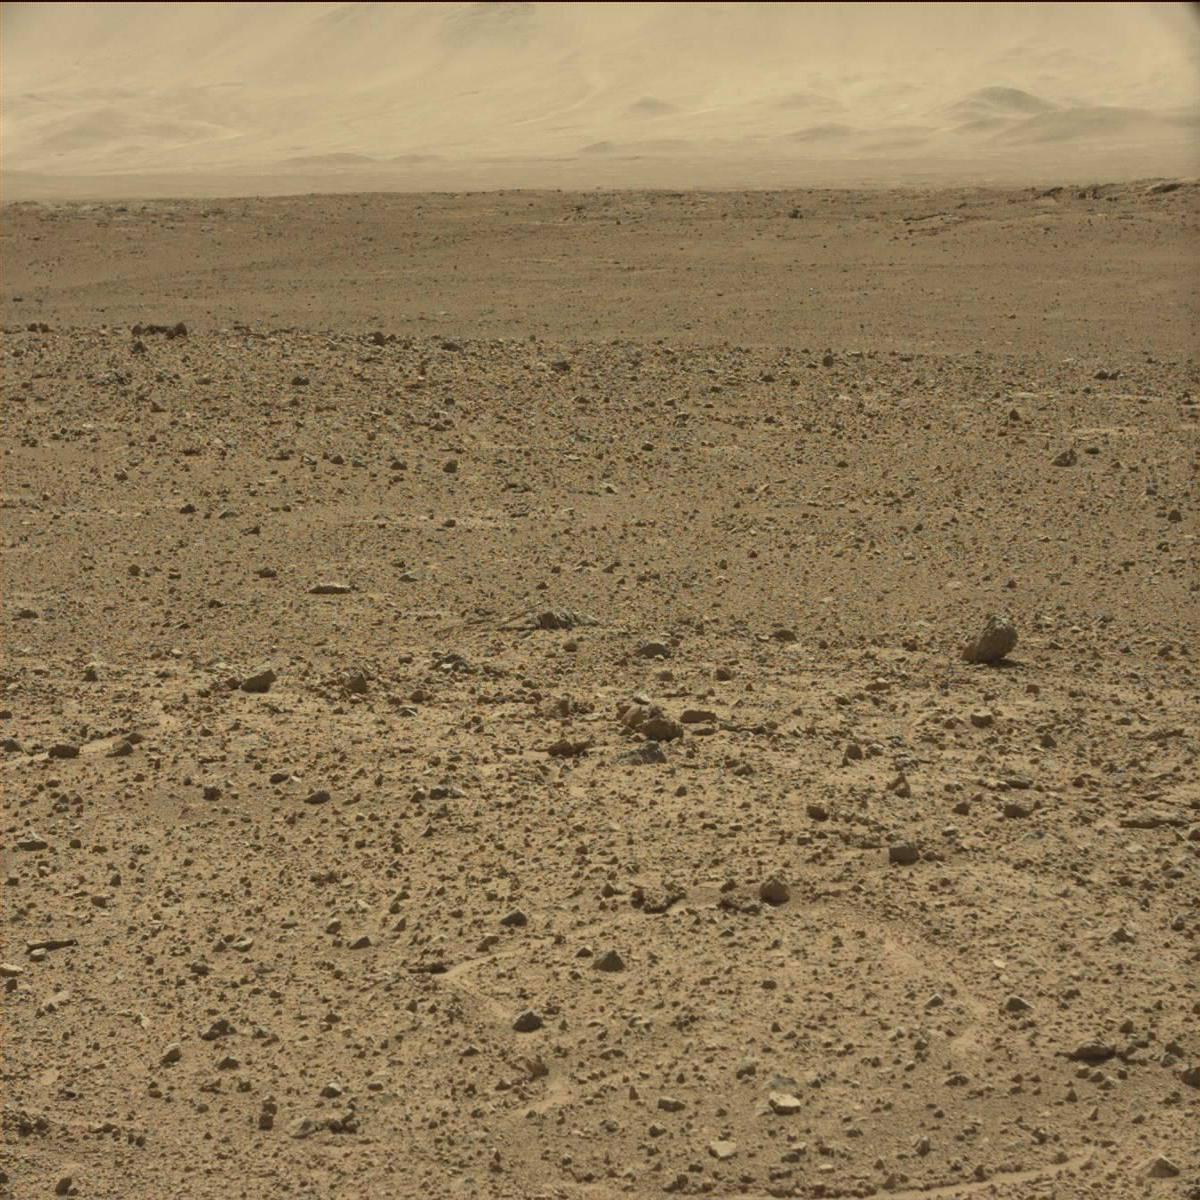
Terrain classes present: Bedrock, Ridge, Rock, Sand / Soil